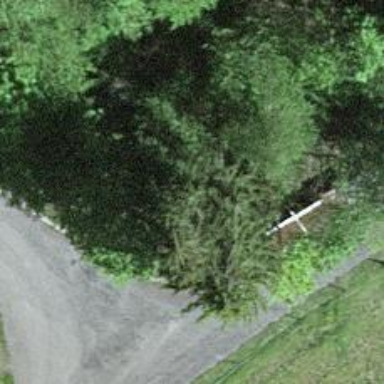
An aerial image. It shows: Guidepost providing information.